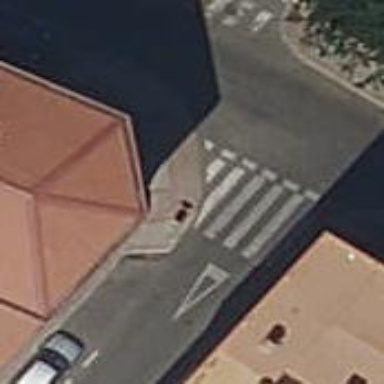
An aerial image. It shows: Uncontrolled crossing on the road.